Field crop: tomato
Growth stage: 1
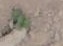
Species: solanum